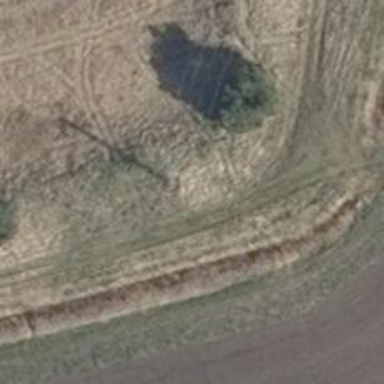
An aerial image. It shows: Power pole.